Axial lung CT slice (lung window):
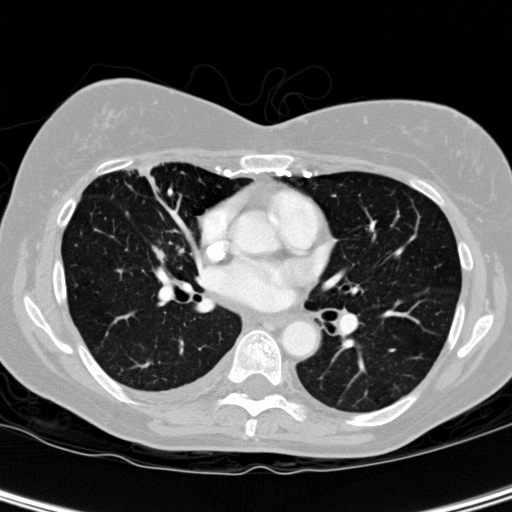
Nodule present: no